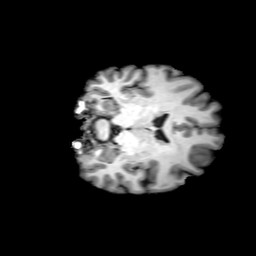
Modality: T1w
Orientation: coronal
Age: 44
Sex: female
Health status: ill